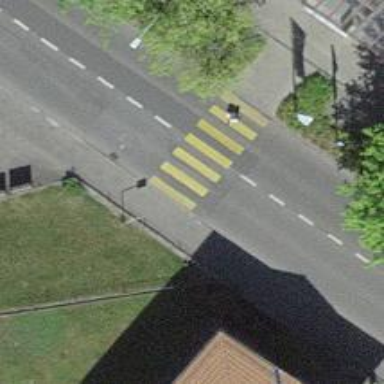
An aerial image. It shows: Marked crossing on the road.